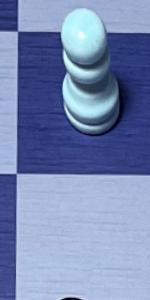
Label: Empty